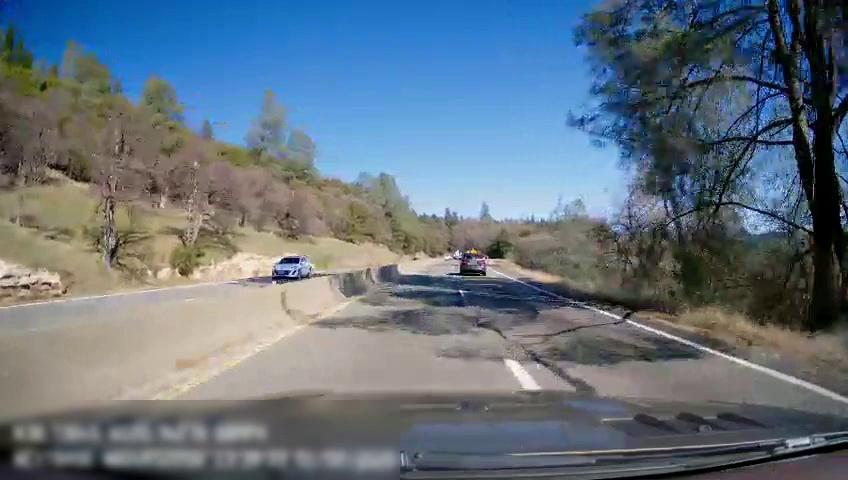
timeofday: Day
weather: Sunny
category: Drivable Space
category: Drivable Space
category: Vehicles | Car
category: Vehicles | Truck
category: Vehicles | SUV
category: Lanes | Opposite Lane
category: Lanes | Current Lane
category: Lanes | Current Lane
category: Lanes | Alternate Lane